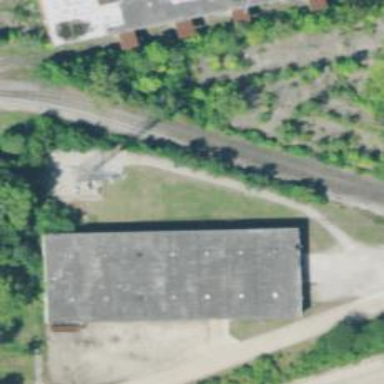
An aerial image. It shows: Abandoned railway.